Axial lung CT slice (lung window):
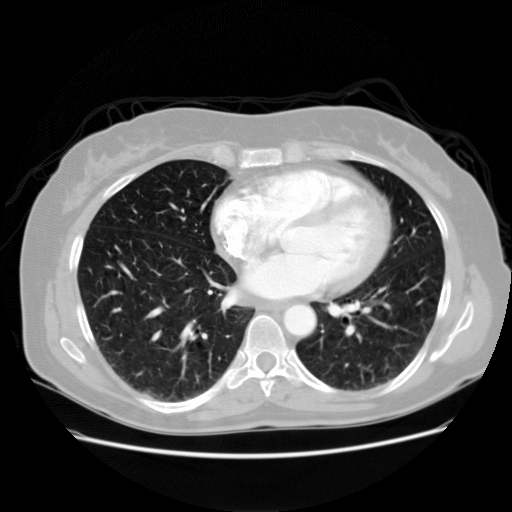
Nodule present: no